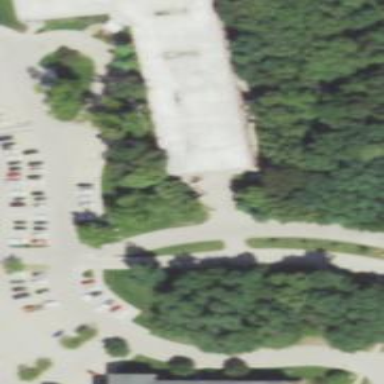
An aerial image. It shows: Office building.